【题型】解答题　【知识点】平面几何　【难度】easy
在正方形网格中，每个小正方形的边长均为 1 个单位长度，$\triangle ABC$ 三个顶点的均在格点上，位置如图所示。

\begin{enumerate}
    \item 请画出 $\triangle ABC$ 关于直线 $l$ 对称的 $\triangle A_1B_1C_1$；
    \item 连接 $AA_1$、$B_1B$，并计算四边形 $AA_1B_1B$ 的面积。
\end{enumerate}
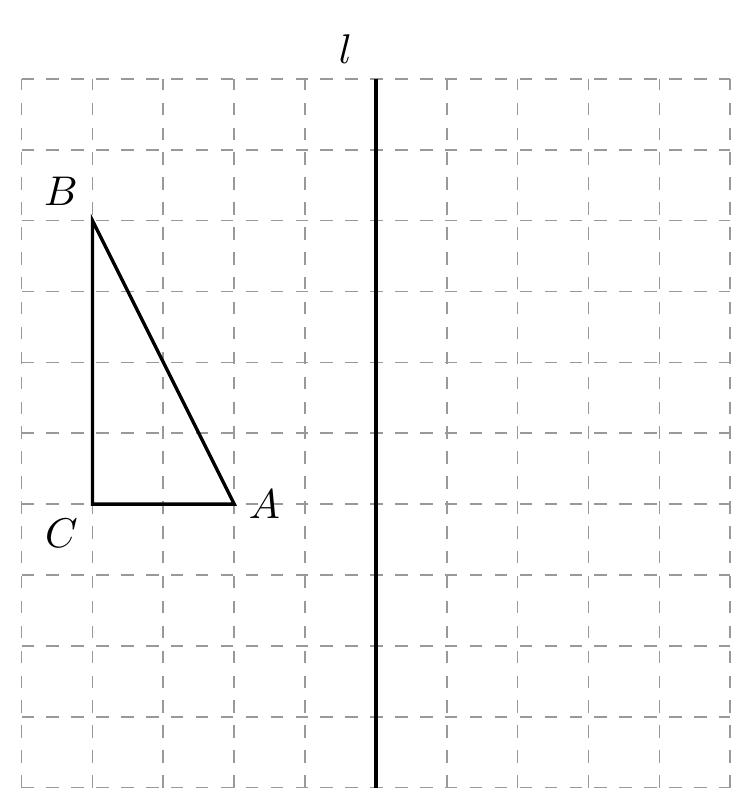
【解答】
【答案】(1)见解析 \quad
       (2)24

【分析】（1）根据对称点到对称轴的距离相等且与对称轴垂直，确定对称点，后依次连接得到图形即可。

       （2）利用梯形的面积公式计算即可。

本题考查了轴对称图形的基本作图，图形的面积计算，熟练掌握轴对称基本作图是解题的关键。

【详解】（1）解：根据轴对称的基本作图，画图如下：

则 $\triangle A_1B_1C_1$ 即为所求。

（2）解：根据题意，得四边形 $AA_1B_1B$ 的面积为
\[
\frac{1}{2} \times (4 + 8) \times 4 = 24.
\]
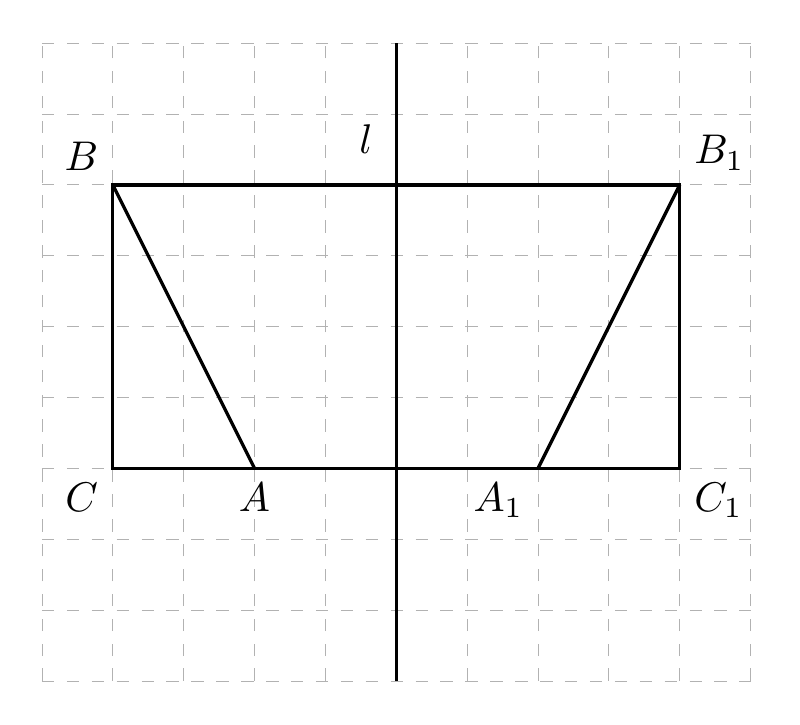